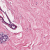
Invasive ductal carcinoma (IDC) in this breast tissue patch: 0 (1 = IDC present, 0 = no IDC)